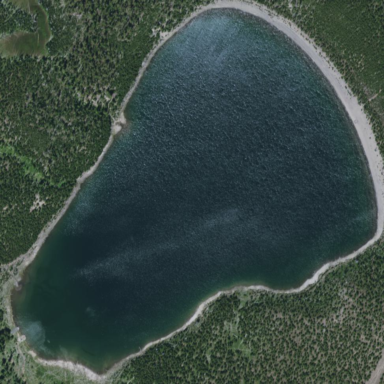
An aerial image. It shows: Beautiful lake surrounded by nature.